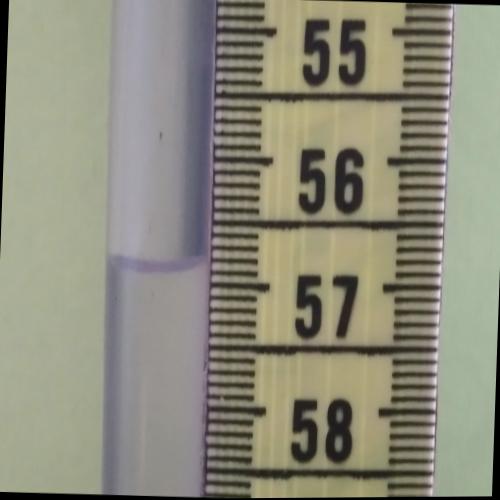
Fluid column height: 56.8 cm